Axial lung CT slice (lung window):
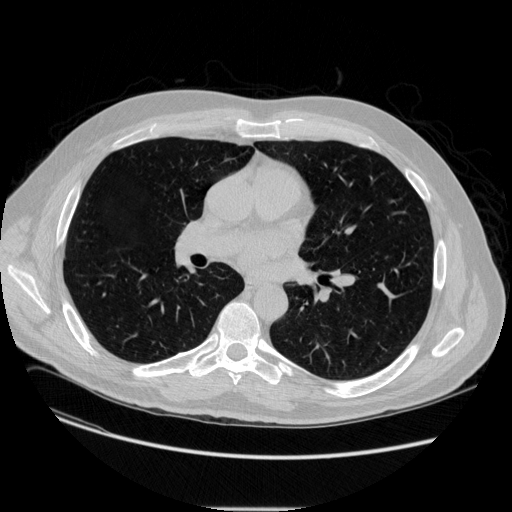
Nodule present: no